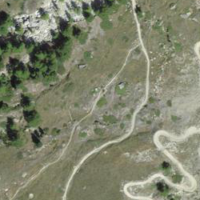
EUNIS habitat code: 26
Species observed at this site:
Botrychium lunaria